Interaction volume radius: 10 \u00c5
Interaction volume height: 15 \u00c5
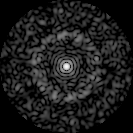
Disorder parameter: 0.8089